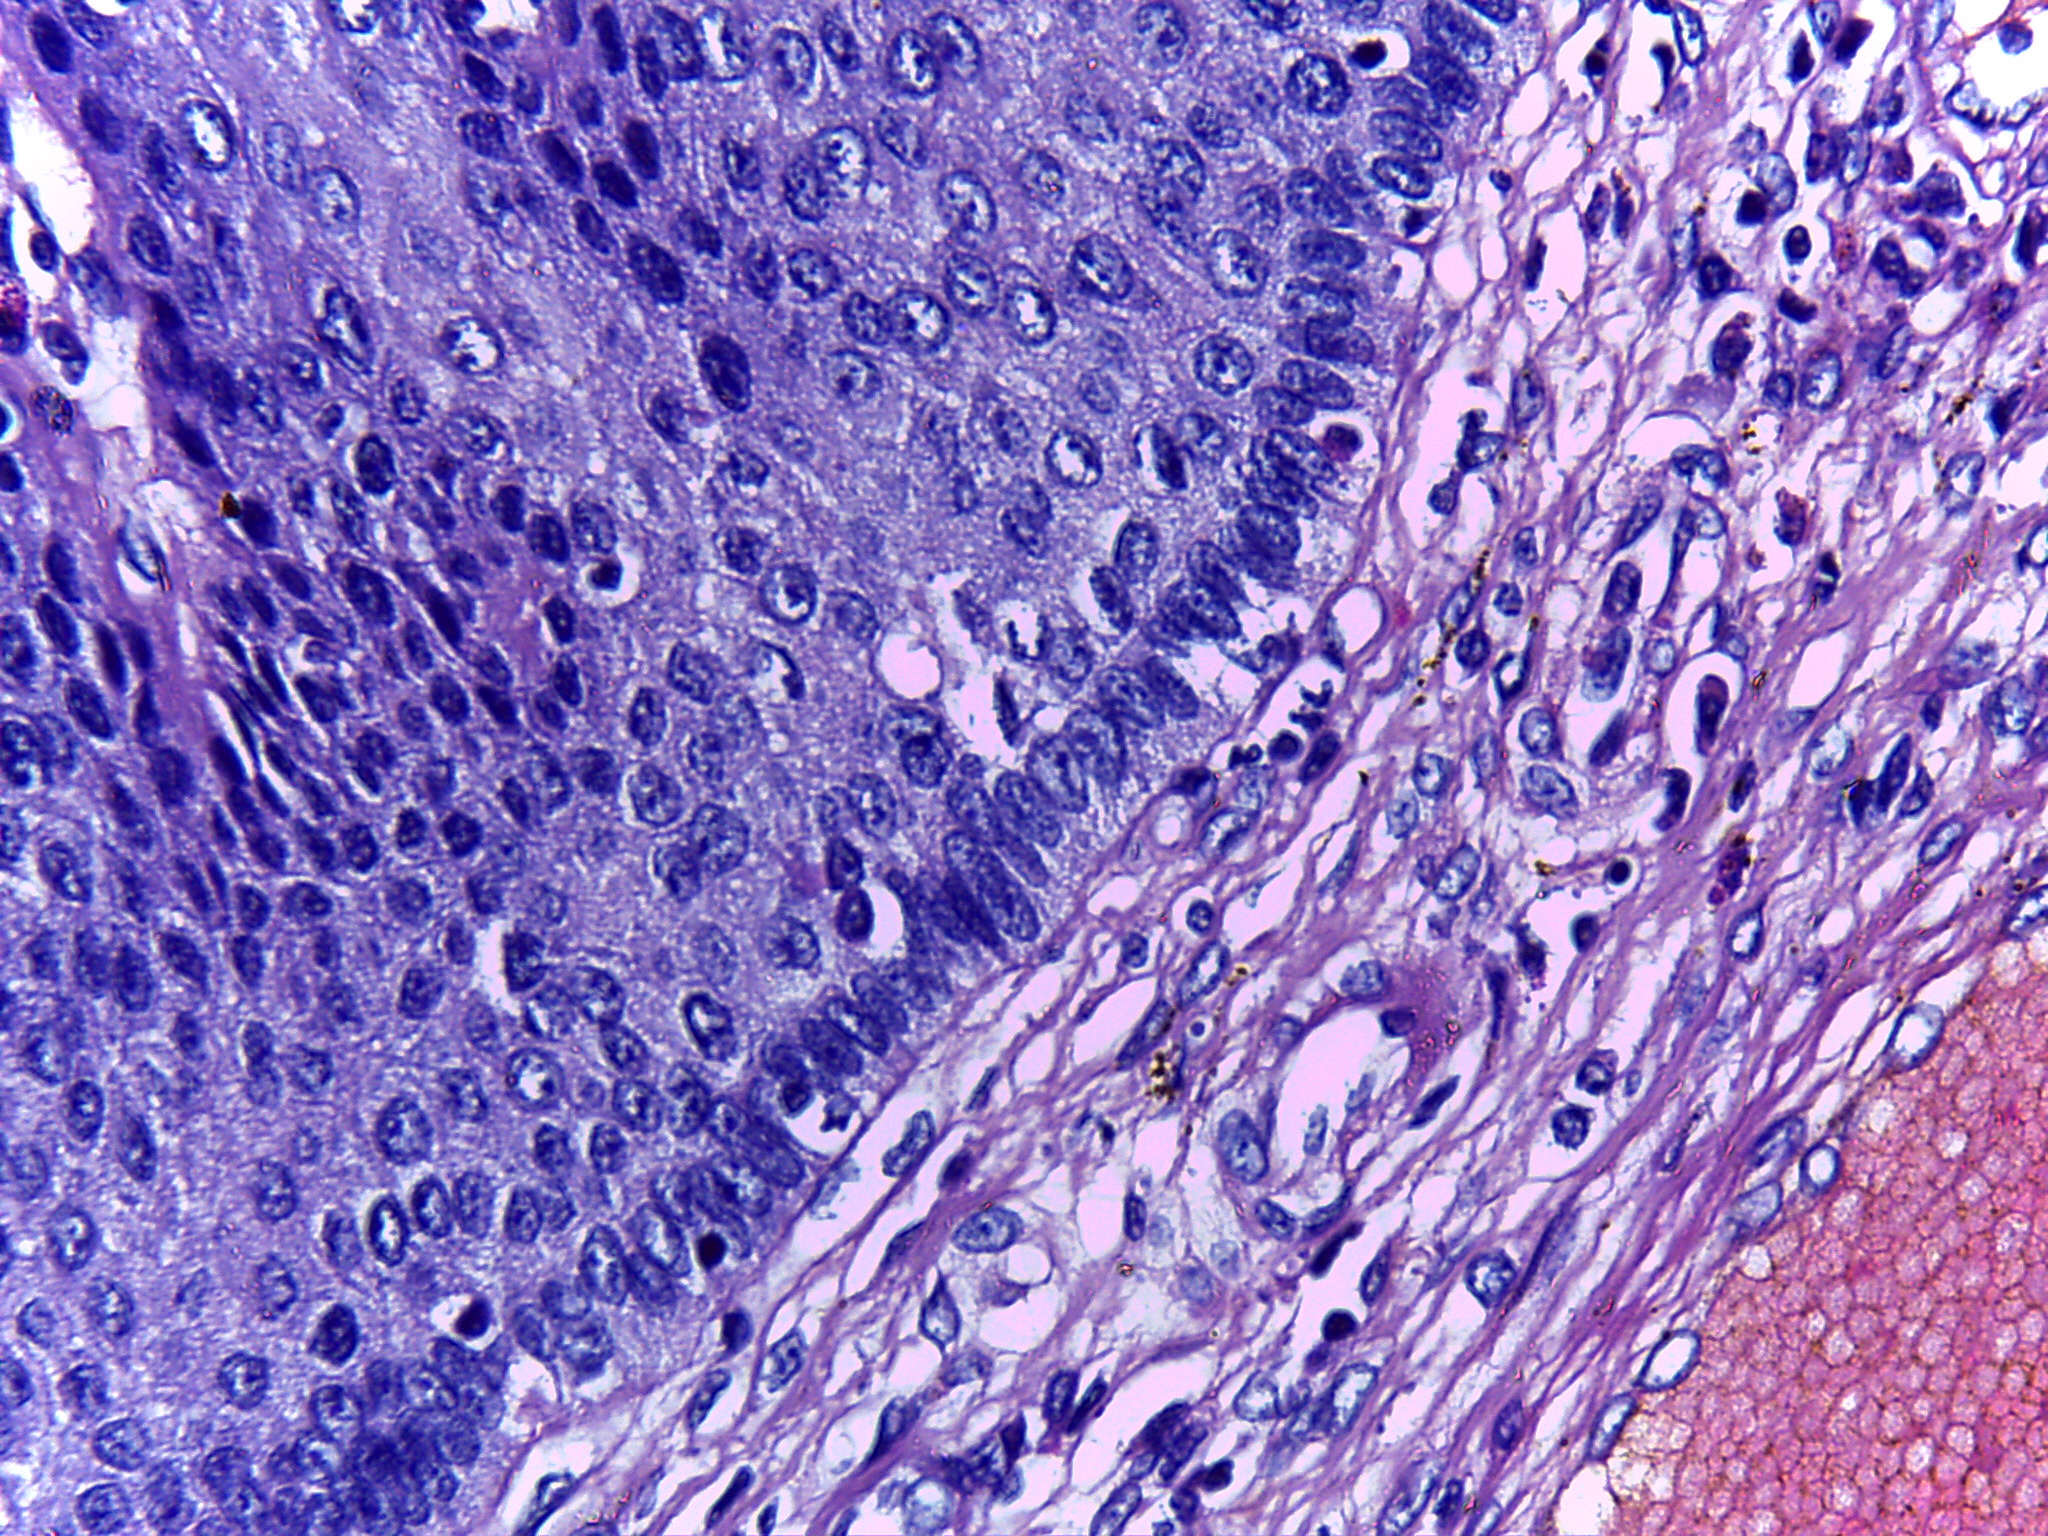
Diagnosis: Normal